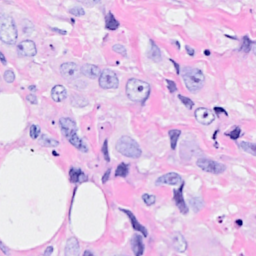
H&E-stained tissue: Breast